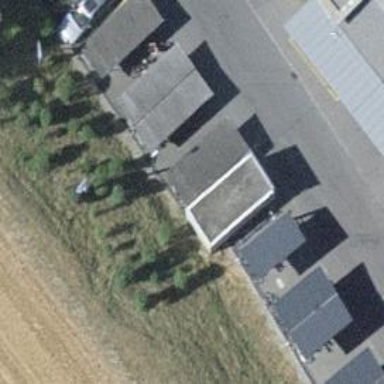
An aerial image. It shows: Shed designated as bicycle parking facility.